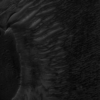
Label: not_dusty